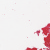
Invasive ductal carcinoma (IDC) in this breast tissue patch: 0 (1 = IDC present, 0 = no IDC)